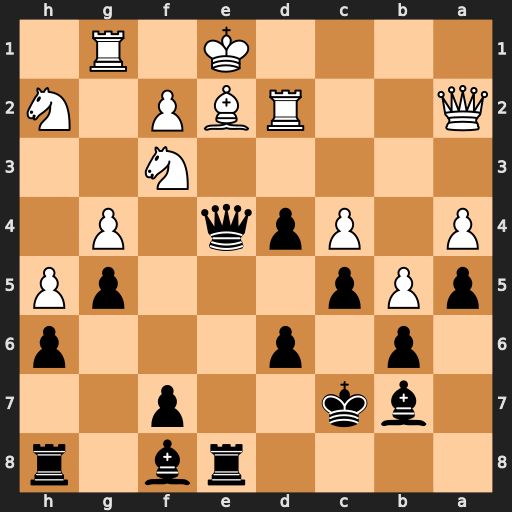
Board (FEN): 4rb1r/1bk2p2/1p1p3p/pPp3pP/P1Ppq1P1/5N2/Q2RBP1N/4K1R1
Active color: b
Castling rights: -
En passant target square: -
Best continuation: d3 Kf1 dxe2+